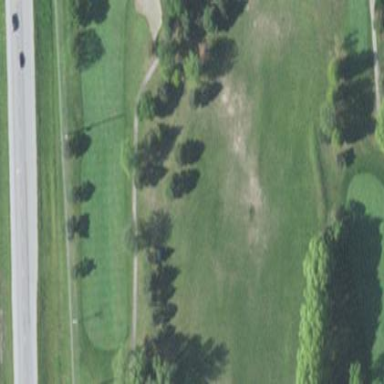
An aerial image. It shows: Driving range for golf practice.